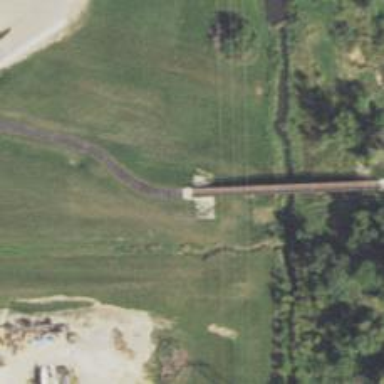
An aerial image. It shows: Asphalt cycleway running alongside abandoned railway.